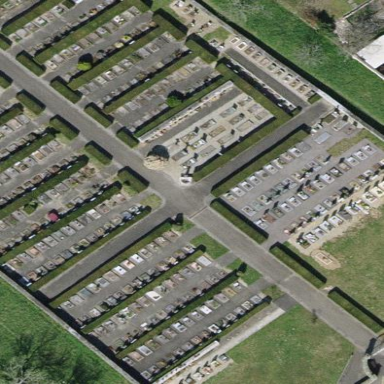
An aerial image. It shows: Cemetery.